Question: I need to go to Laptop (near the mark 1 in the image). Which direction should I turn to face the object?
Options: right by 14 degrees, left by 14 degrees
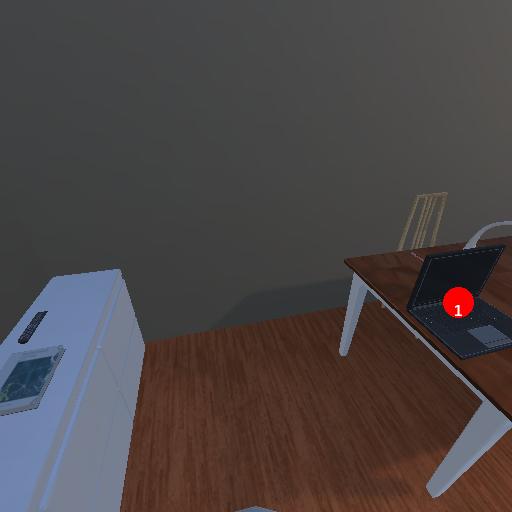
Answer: right by 14 degrees